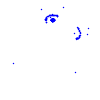
Particle: pion